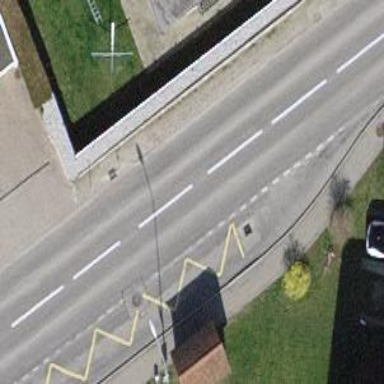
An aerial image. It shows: Public transport stop position.